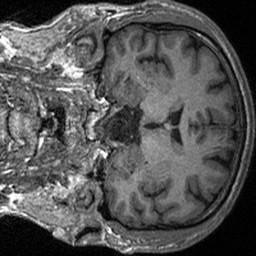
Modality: T1w
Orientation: coronal
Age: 39
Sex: male